Question: I have an API which return me a JSON array:
'''
{"i":11,"j":12,"iterationNumber":9,"results":[12,6,3,10,5,16,8,4,2,1]}
'''
How can I make a table in angular, so the data is displayed correctly?
Currently I have this:

My html code is:
'''
<table class="table table-striped " ng-show="tableR">
<thead>
<tr>
<th>i Value</th>
<th>j Value</th>
<th>iternation Number Value</th>
<th>results</th>
</tr>
</thead>
<tbody>
<tr ng-repeat="x in data">
<td>{{x.i}}</td>
<td>{{x.j}}</td>
<td>{{x.iterationNumber}}</td>
<td>{{x.results}}</td>
</tr>
</tbody>
</table>
'''
Can you help me fix the last column, so instead of displaying all the values in one row, make it display it into different rows?
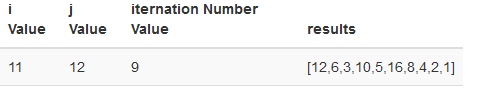
Answer: I believe this might be closer to what Angel Silva is after.
<URL>
HTML:
'''
<body ng-controller="MainCtrl">
<table class="table table-striped">
<thead>
<tr>
<th>i Value</th>
<th>j Value</th>
<th>iternation Number Value</th>
<th>results</th>
</tr>
</thead>
<tbody ng-repeat="x in data">
<tr ng-repeat="r in x.results">
<td>{{x.i}}</td>
<td>{{x.j}}</td>
<td>{{x.iterationNumber}}</td>
<td>{{r}}</td>
</tr>
</tbody>
</table>
</body>
'''
JavaScript/AngularJS:
'''
app.controller('MainCtrl', function($scope) {
$scope.data = [{"i":11,"j":12,"iterationNumber":9,"results":[12,6,3,10,5,16,8,4,2,1]}];
});
'''
Here's a link to a working Plunker, <URL>